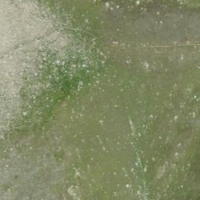
EUNIS habitat code: 31
Species observed at this site:
Anthus spinoletta